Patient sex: M
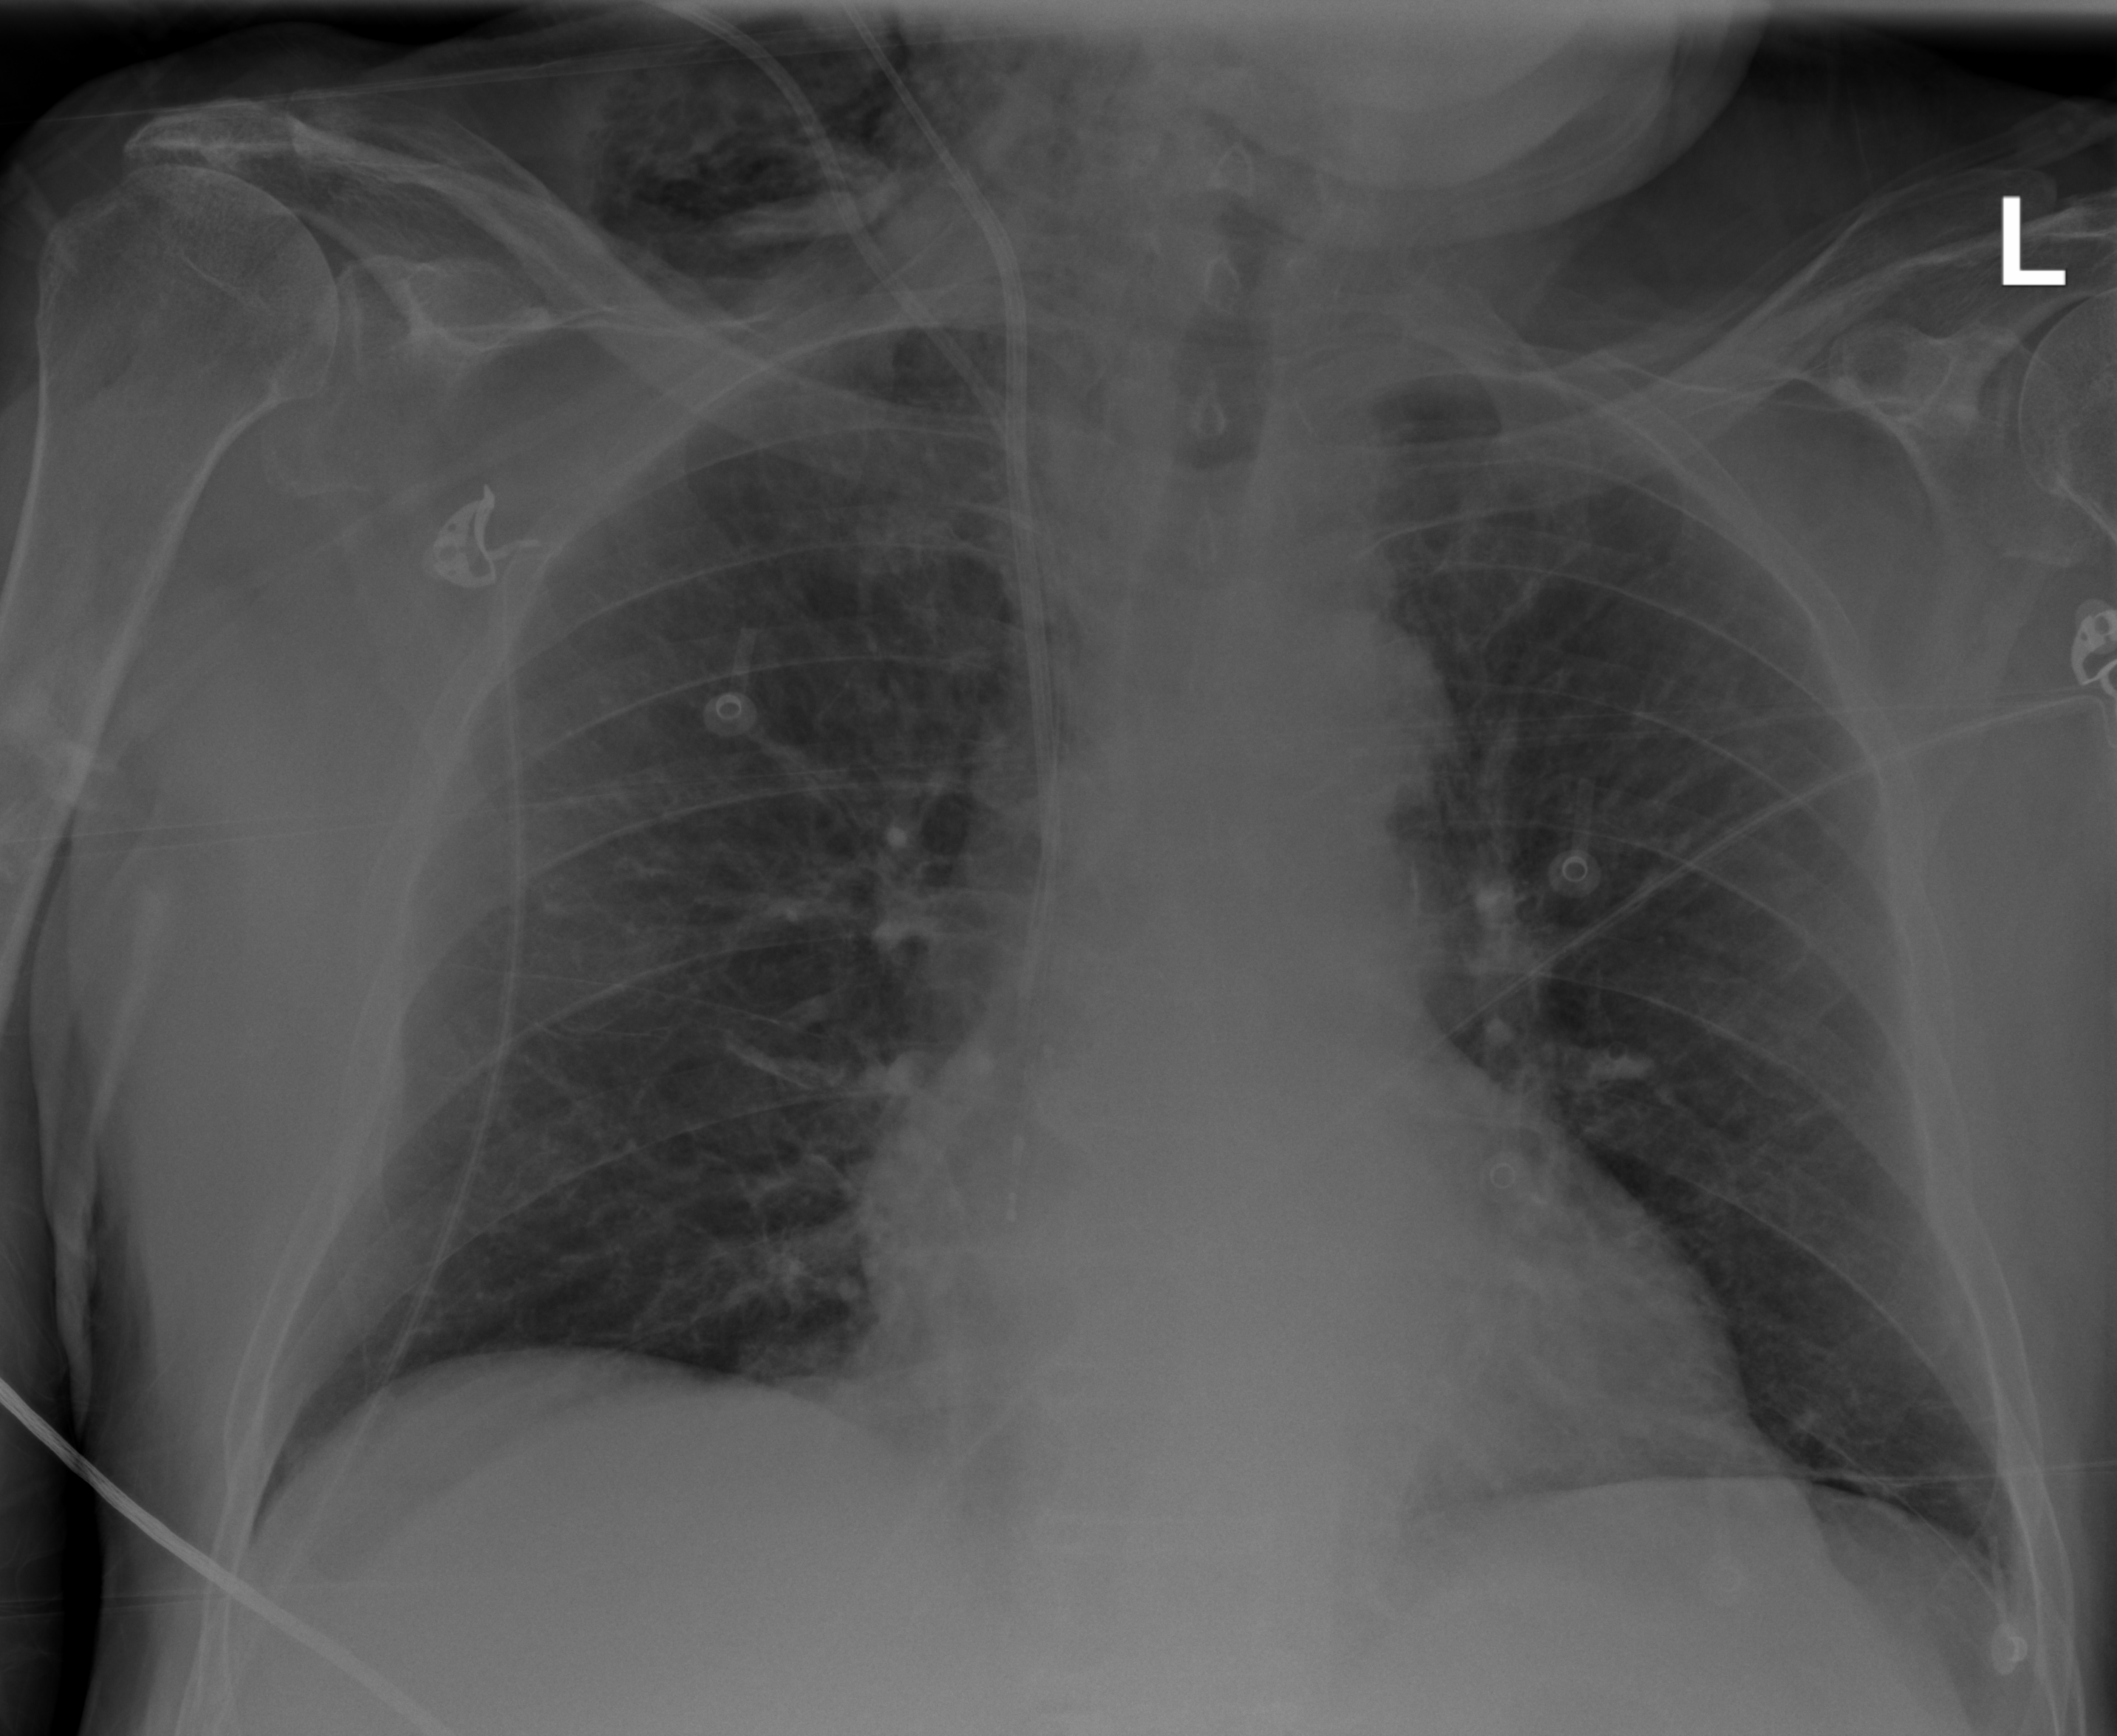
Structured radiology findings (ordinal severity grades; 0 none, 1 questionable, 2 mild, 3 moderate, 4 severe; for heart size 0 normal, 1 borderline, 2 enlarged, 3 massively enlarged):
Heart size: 1
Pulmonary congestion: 1
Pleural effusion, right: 0
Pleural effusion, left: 0
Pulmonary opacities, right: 0
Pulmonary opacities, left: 0
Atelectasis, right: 0
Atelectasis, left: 0